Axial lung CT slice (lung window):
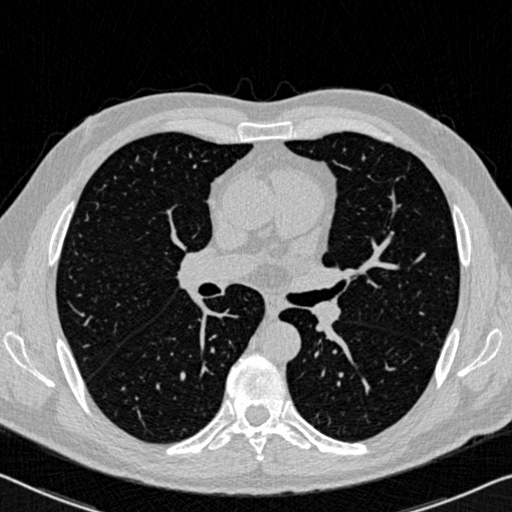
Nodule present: no